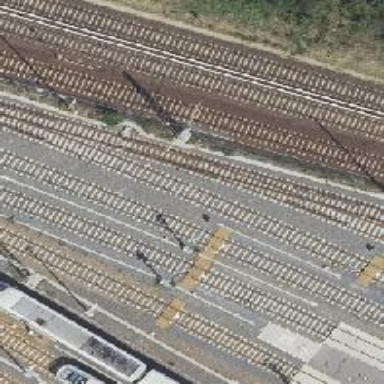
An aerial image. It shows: Railway signal.